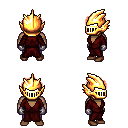
a pixel art fantasy rpg character, male body template, human, dark skin, red robe, magenta pants, red bedhead hairstyle, gold helm, metal gloves, brown shoes, four views (front, back, left, right), 2x2 character sprite sheet, small pixel art, hard edges, no anti-aliasing